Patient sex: M
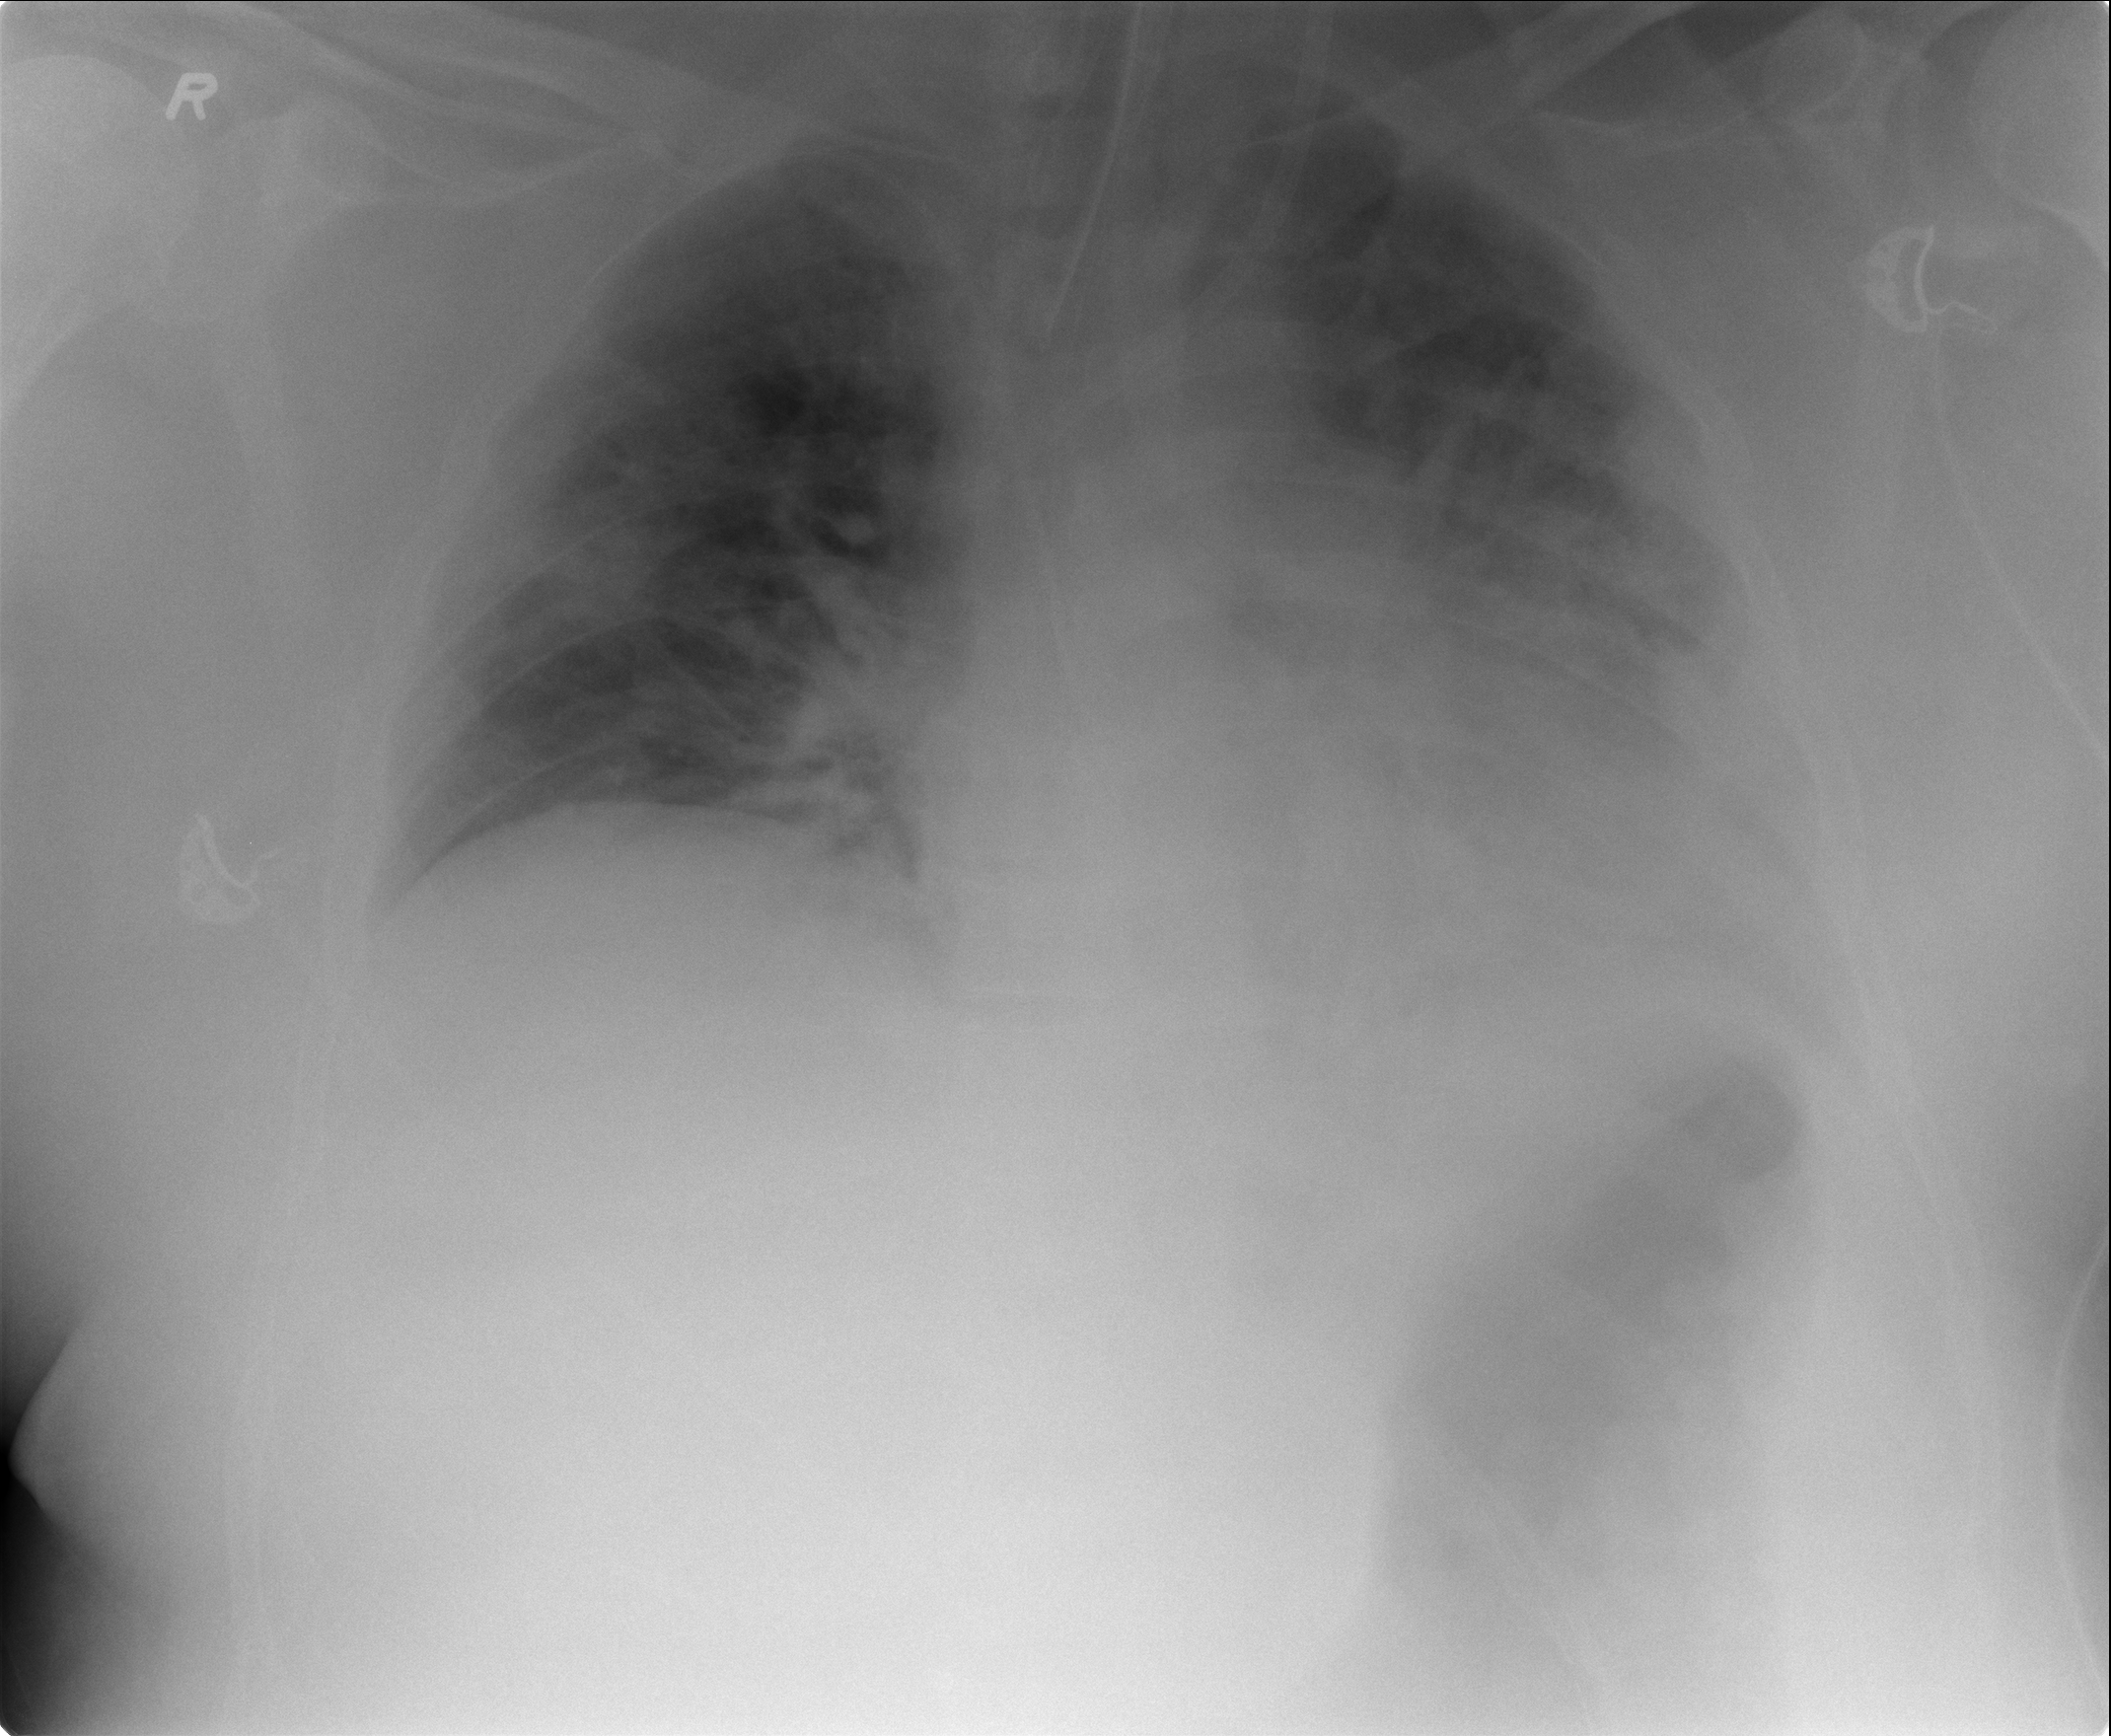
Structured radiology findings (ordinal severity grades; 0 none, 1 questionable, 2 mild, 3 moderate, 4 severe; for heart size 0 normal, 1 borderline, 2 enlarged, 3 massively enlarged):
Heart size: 2
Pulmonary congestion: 2
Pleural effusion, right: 0
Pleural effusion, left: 2
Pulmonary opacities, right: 2
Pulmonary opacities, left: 3
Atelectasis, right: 2
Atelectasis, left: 3